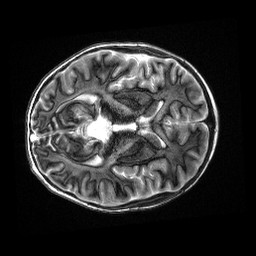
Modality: MP2RAGE
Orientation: axial
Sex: male
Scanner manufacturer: siemens
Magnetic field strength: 3 T
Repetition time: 5 s
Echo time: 0.00368 s